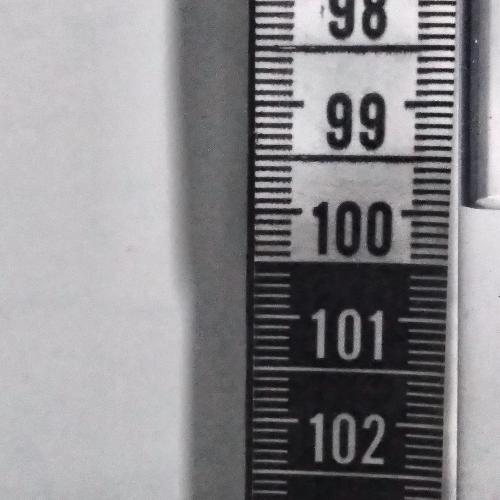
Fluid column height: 99.9 cm